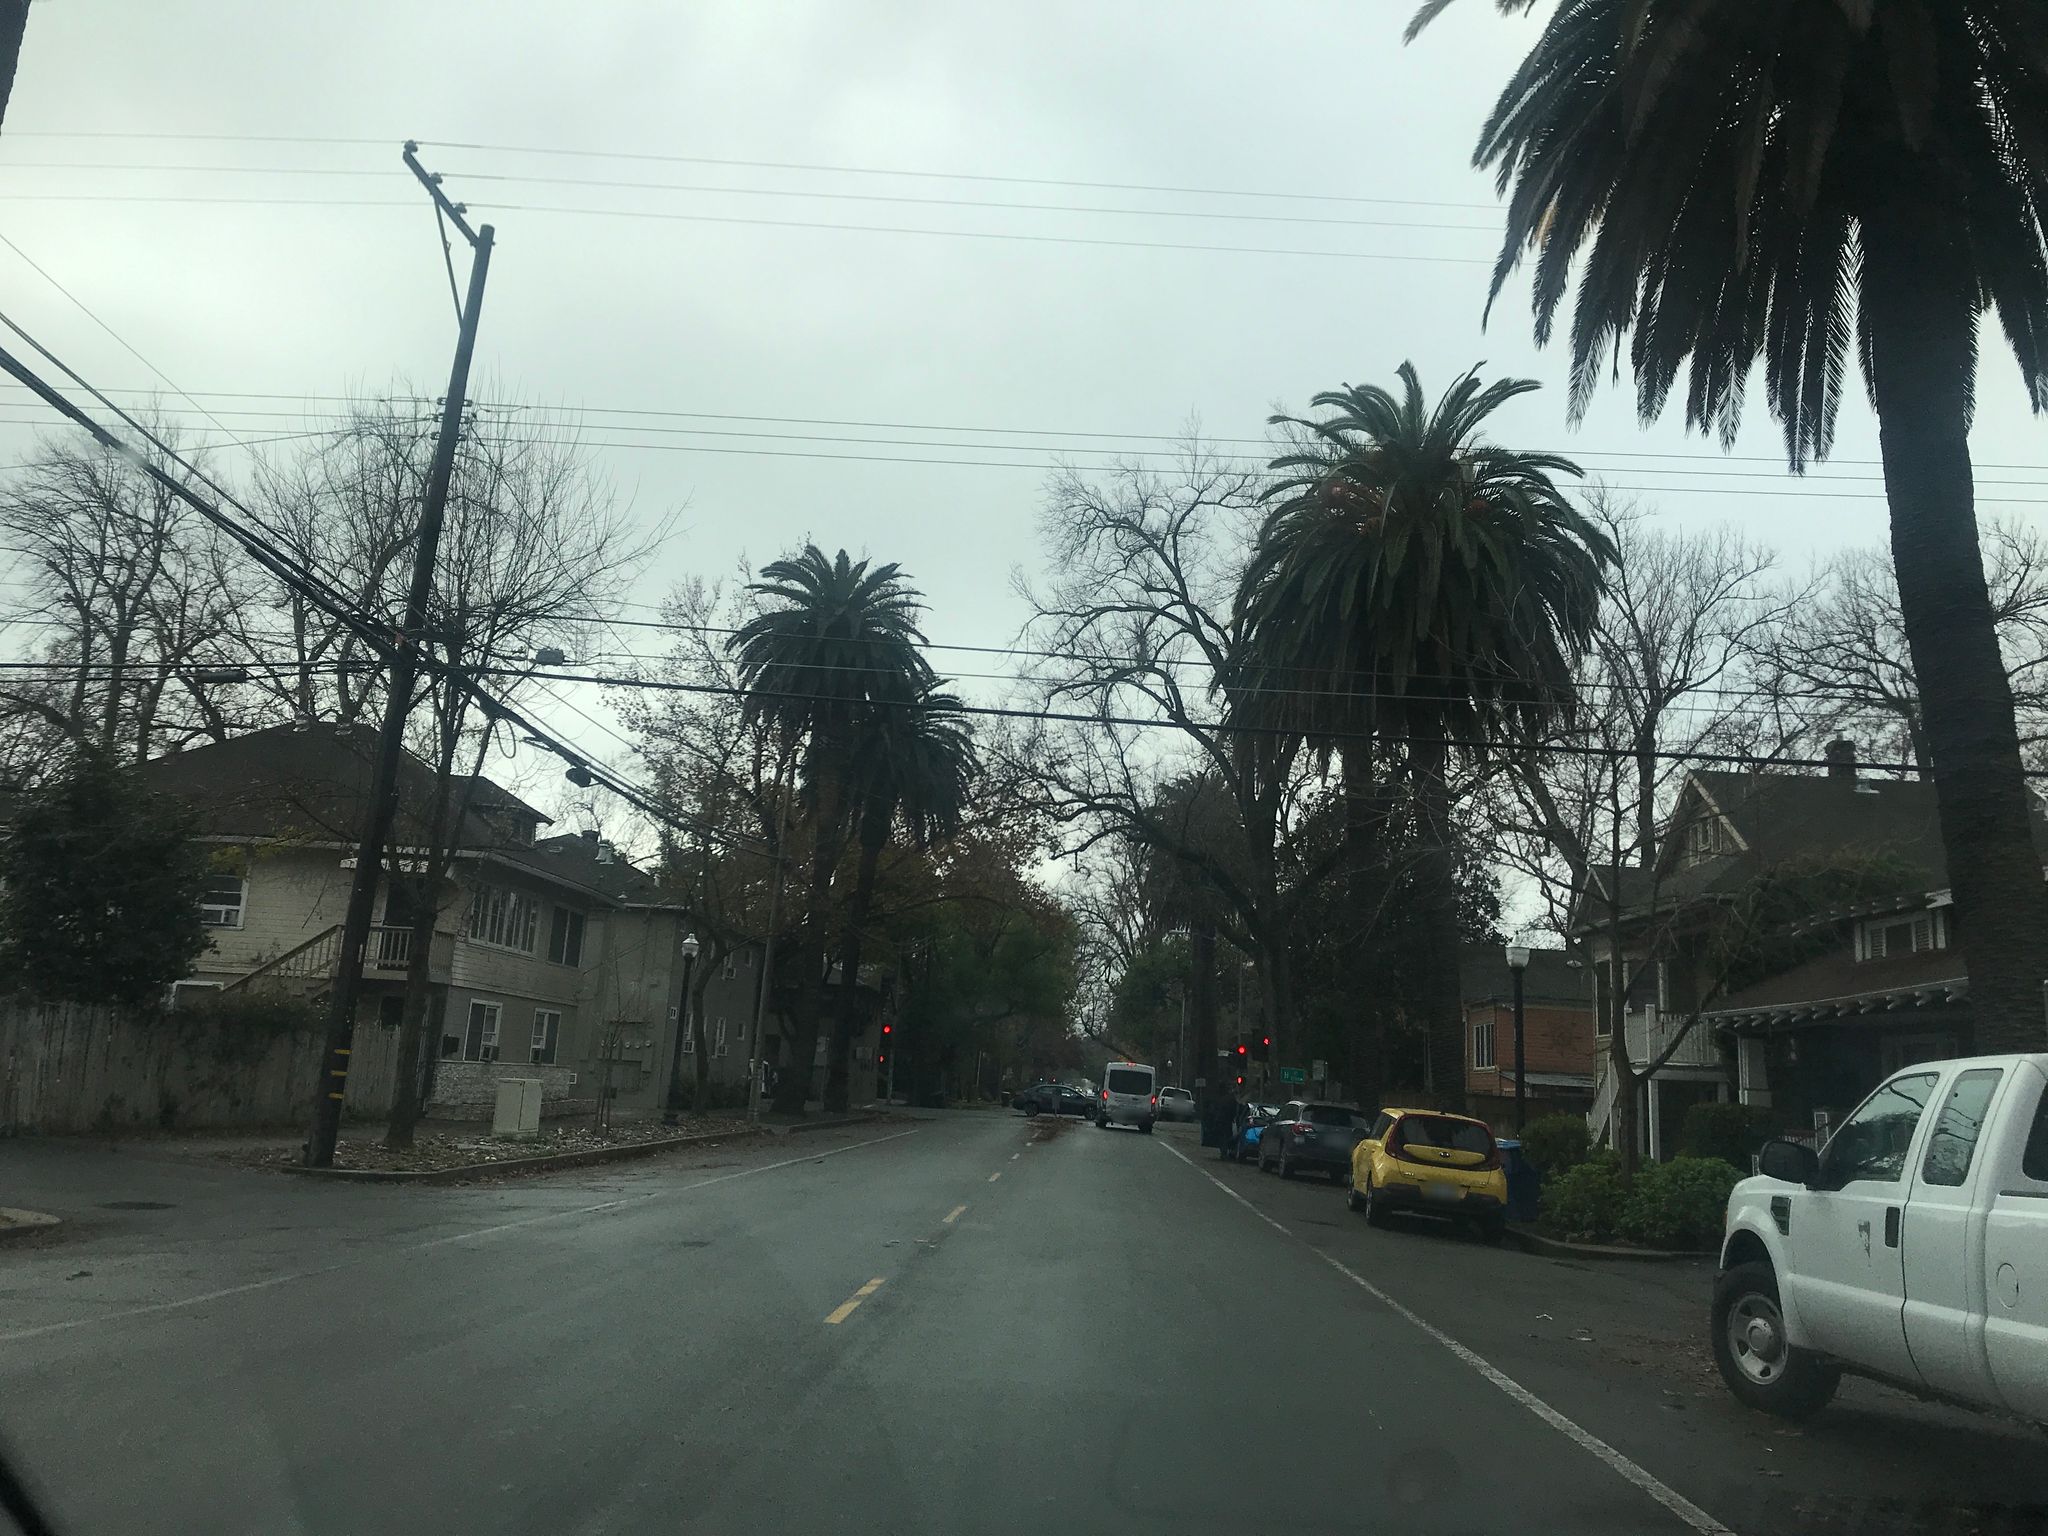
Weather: cloudy
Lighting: day
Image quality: good
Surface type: driving surface
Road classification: residential
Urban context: urban centre
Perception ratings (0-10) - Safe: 2.55, Lively: 8.46, Beautiful: 6.78, Boring: 3.66, Depressing: 2.21, Wealthy: 2.99